RGB frame:
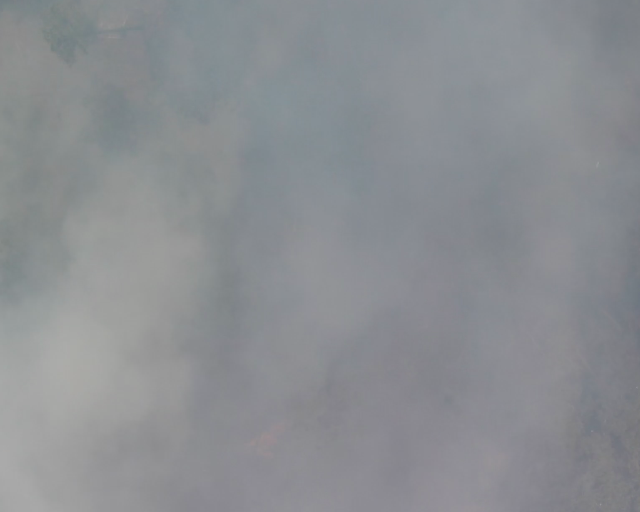
Thermal frame:
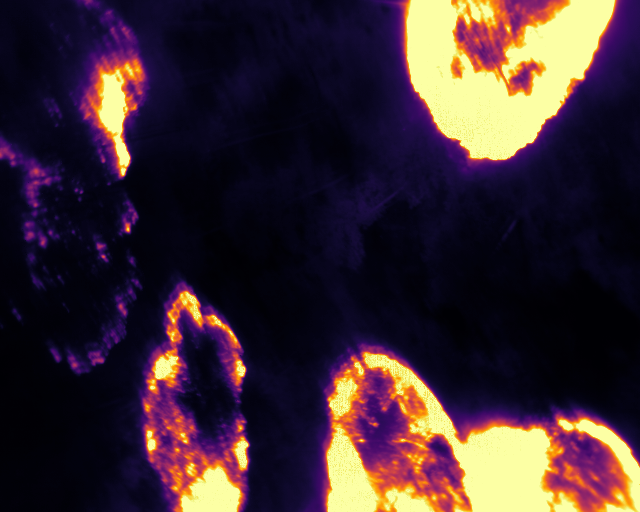
Captured: 2026-02-26 02:29:21
Pixels at or above 80 °C: 73558 (fraction of frame: 0.2245)